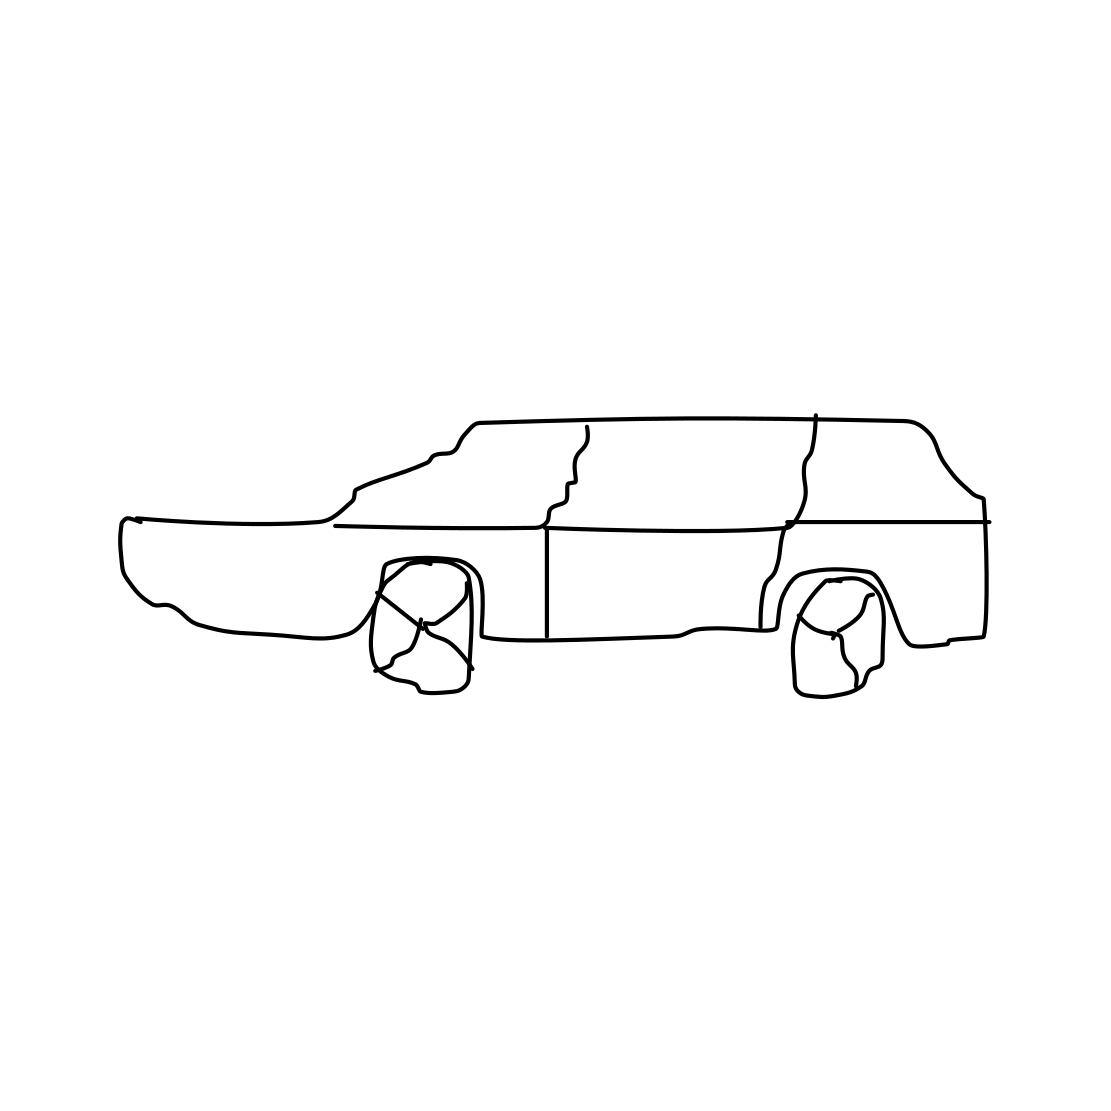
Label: suv